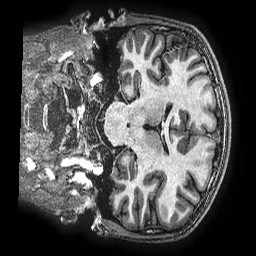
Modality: T1w
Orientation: coronal
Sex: male
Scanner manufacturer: ge
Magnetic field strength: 3 T
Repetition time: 0.00766 s
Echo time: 0.003476 s